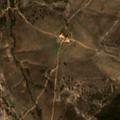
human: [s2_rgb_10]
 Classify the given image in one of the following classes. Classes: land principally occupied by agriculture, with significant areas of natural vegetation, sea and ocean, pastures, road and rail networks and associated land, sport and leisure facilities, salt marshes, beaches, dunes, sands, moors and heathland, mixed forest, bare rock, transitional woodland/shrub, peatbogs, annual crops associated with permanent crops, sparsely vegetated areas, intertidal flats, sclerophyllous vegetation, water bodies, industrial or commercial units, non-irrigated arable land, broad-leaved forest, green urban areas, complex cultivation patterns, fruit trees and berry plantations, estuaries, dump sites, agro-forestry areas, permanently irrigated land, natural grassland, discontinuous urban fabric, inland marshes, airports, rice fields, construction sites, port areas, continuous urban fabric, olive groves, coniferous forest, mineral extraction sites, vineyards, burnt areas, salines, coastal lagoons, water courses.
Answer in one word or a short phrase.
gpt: non-irrigated arable land, olive groves, agro-forestry areas, broad-leaved forest, transitional woodland/shrub